Interaction volume radius: 5 \u00c5
Interaction volume height: 20 \u00c5
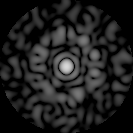
Disorder parameter: 0.8215